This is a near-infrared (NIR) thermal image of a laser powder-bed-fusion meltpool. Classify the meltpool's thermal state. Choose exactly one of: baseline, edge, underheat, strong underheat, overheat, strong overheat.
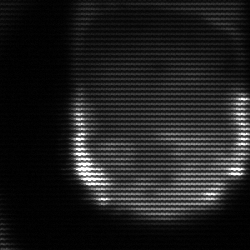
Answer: edge